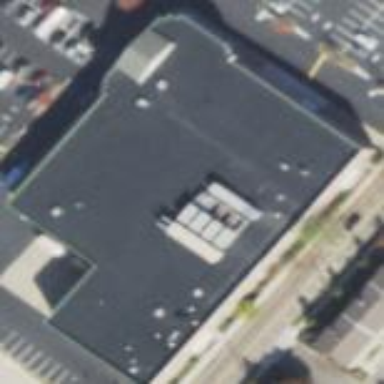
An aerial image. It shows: Building that houses supermarket.